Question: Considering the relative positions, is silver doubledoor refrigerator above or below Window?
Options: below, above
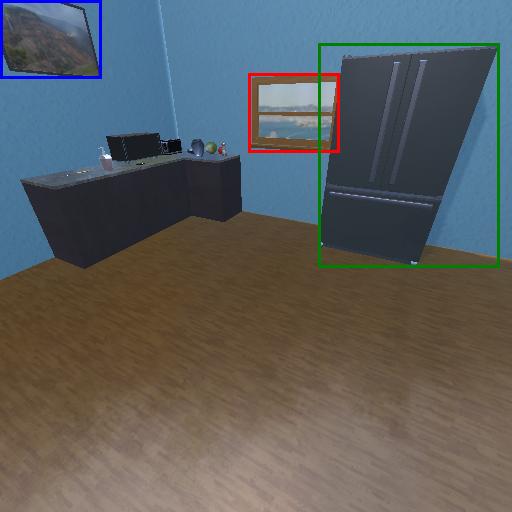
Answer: below